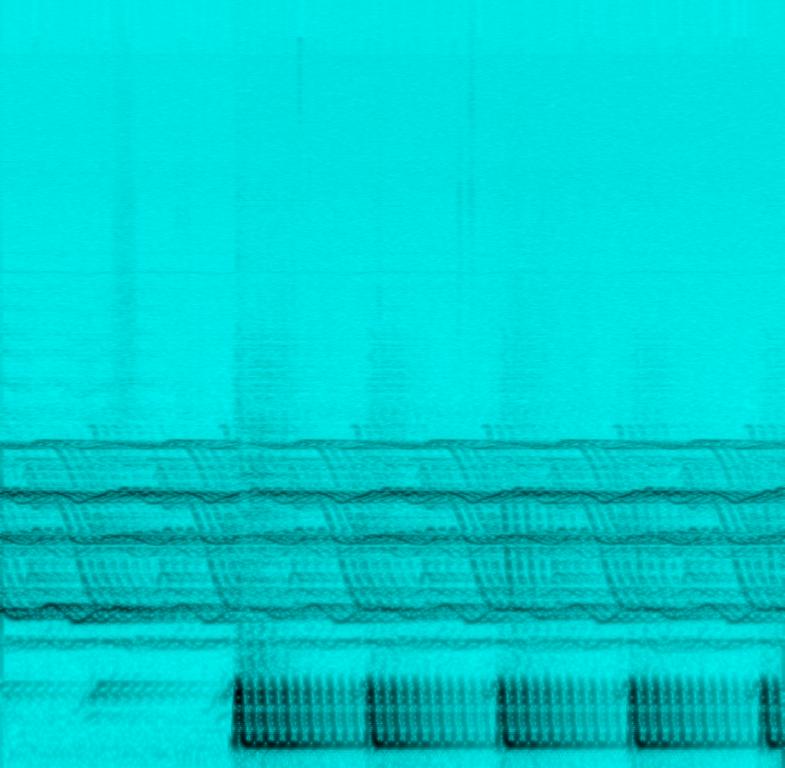
The low quality recording features a pulsating theremin synth lead and haunting synth lead playing in the background. It sounds low, analog, spooky and spacey, almost like outer space communication.